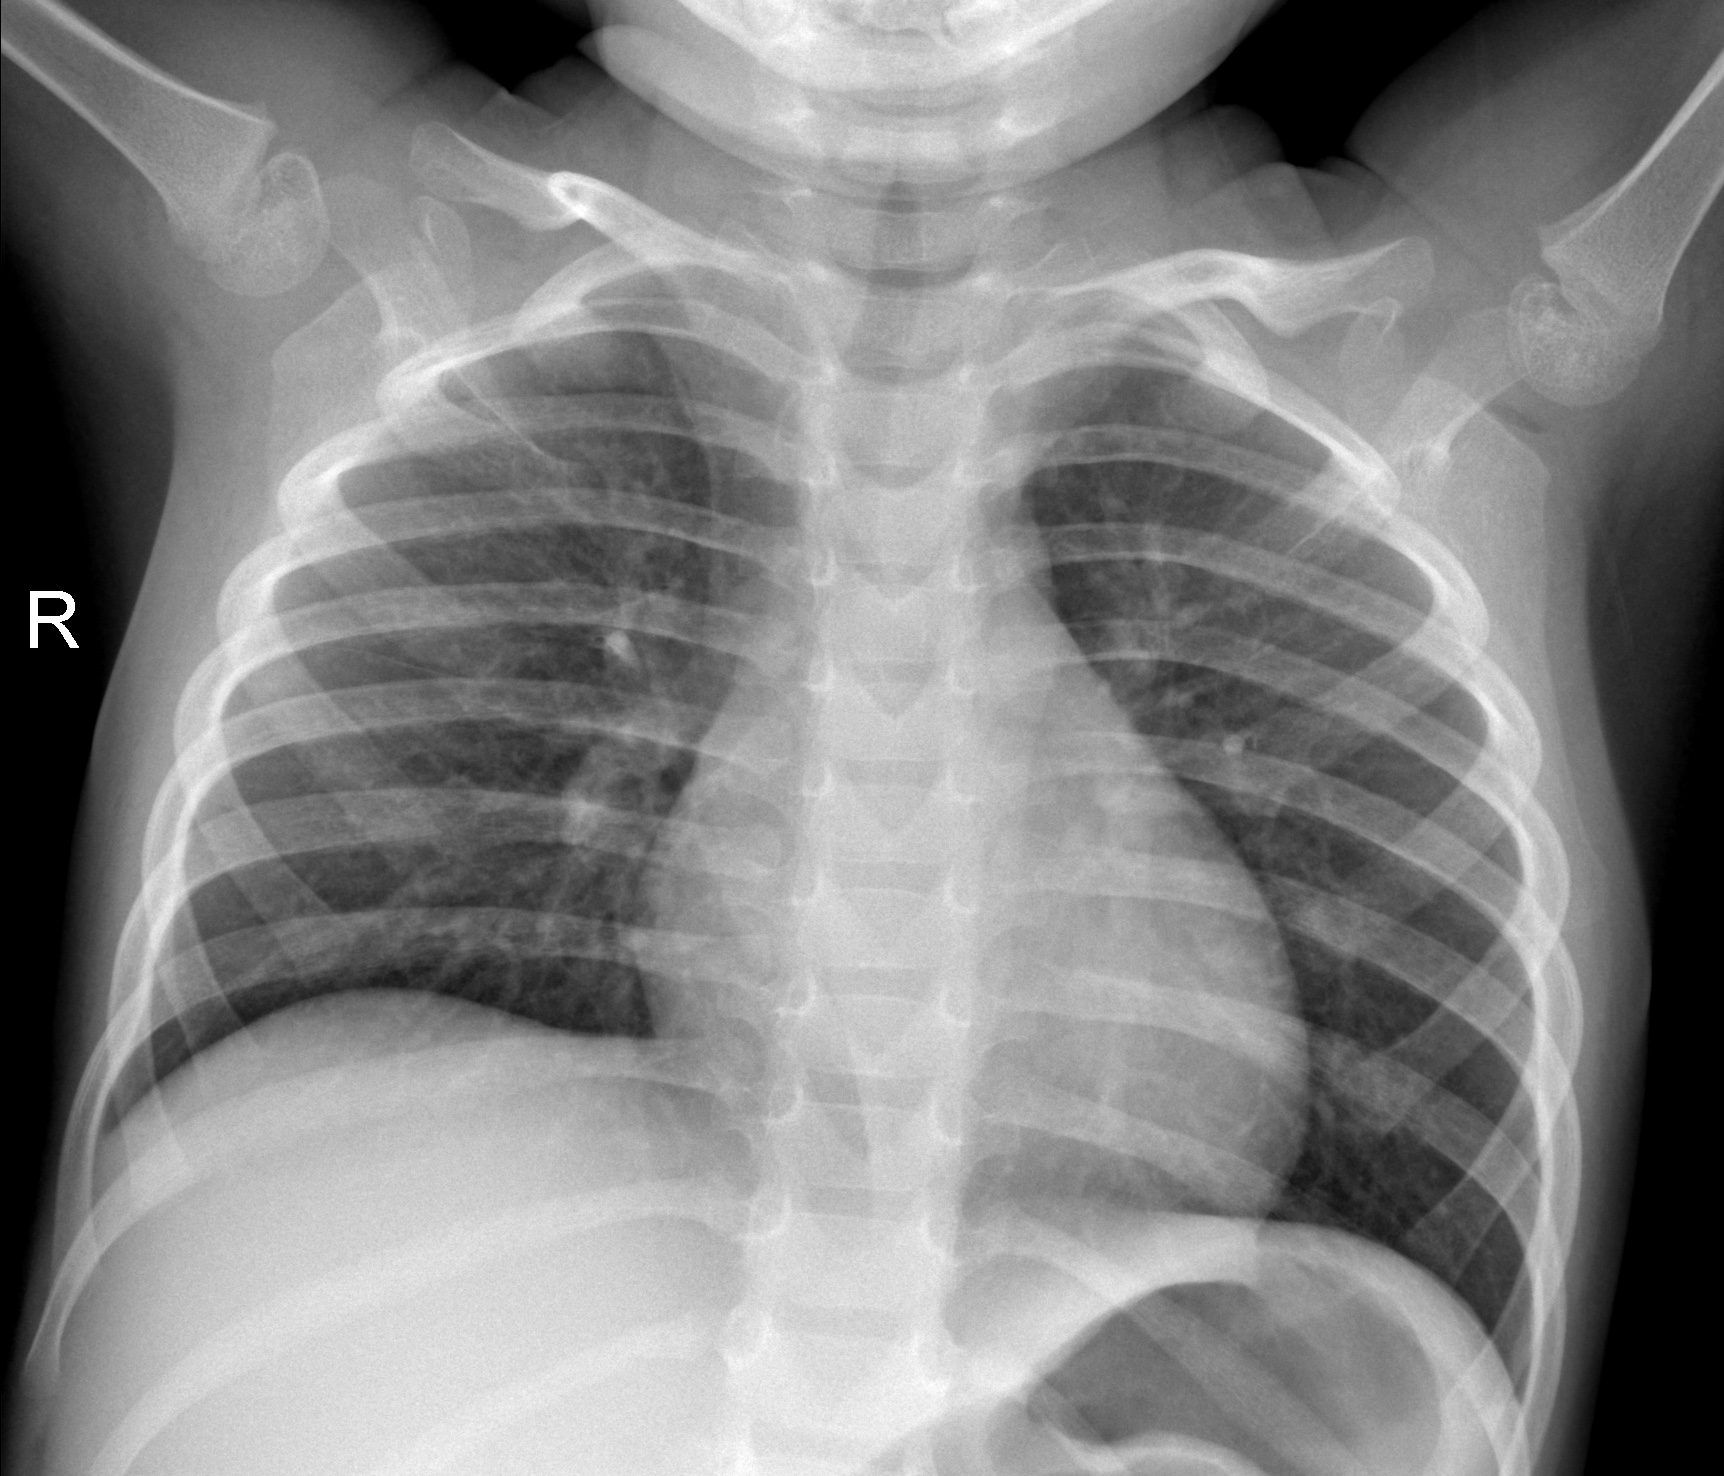
Diagnosis: NORMAL